Field crop: tomato
Growth stage: 1
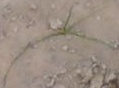
Species: cyperus